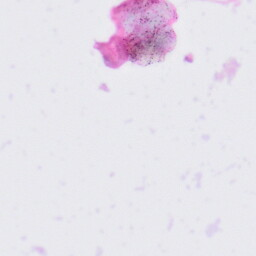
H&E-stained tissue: Tonsil